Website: apple
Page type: billing-address
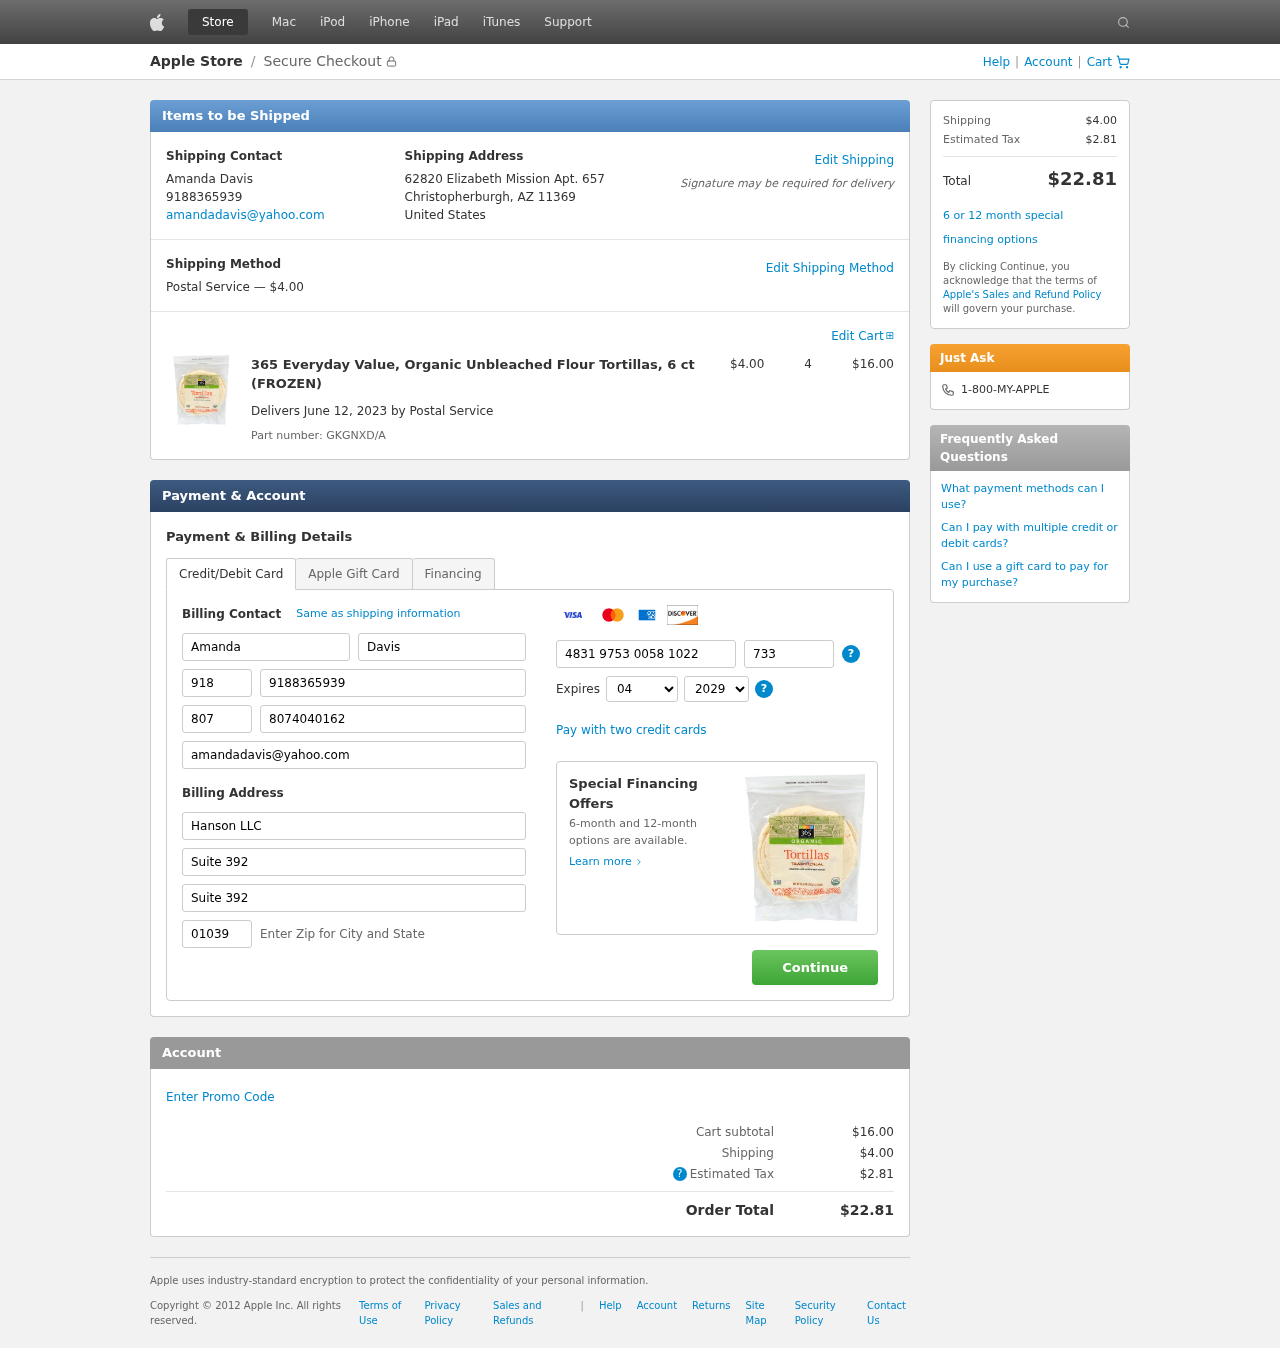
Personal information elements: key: PII_CARD_CVV
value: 733
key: PII_CARD_EXPIRY_MONTH
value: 04
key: PII_CARD_EXPIRY_YEAR
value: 29
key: PII_CARD_NUMBER
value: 4831 9753 0058 1022
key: PII_CITY_STATE_ZIP
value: Christopherburgh, AZ 11369
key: PII_COMPANY
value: Hanson LLC
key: PII_COUNTRY
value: United States
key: PII_EMAIL
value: amandadavis@yahoo.com
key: PII_FIRSTNAME
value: Amanda
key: PII_FULLNAME
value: Amanda Davis
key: PII_LASTNAME
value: Davis
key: PII_PHONE
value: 9188365939
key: PII_PHONE_ALT
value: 8074040162
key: PII_PHONE_ALT_AREA
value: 807
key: PII_PHONE_AREA
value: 918
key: PII_POSTCODE2
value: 01039
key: PII_STREET
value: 62820 Elizabeth Mission Apt. 657
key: PII_STREET2
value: Suite 392
Product elements: key: PRODUCT1_NAME
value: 365 Everyday Value, Organic Unbleached Flour Tortillas, 6 ct (FROZEN)
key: PRODUCT1_PRICE
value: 4
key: PRODUCT1_QUANTITY
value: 4
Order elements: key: ORDER_SHIPPING_COST
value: $4.00
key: ORDER_SUBTOTAL
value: $16.00
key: ORDER_DELIVERY_DATE
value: June 12, 2023
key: ORDER_PART_NUMBER
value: GKGNXD/A
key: ORDER_TAX
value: $2.81
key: ORDER_TOTAL
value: $22.81